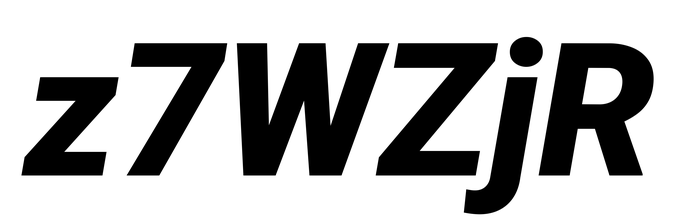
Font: Roboto-Italic_Black_Italic